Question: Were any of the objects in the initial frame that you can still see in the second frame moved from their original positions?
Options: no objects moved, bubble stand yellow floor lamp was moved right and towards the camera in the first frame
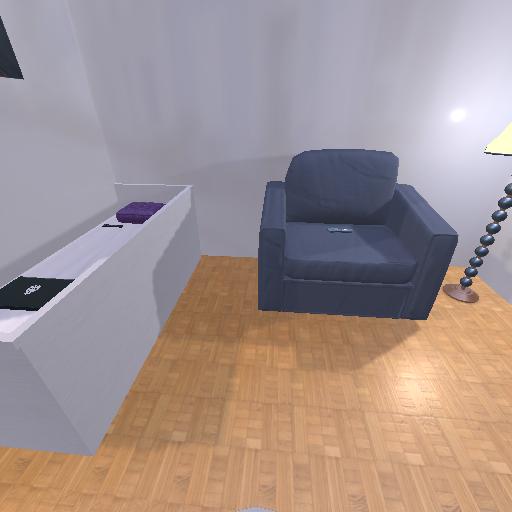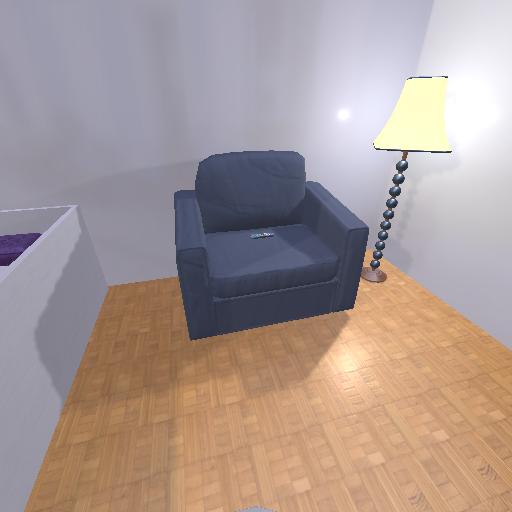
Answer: no objects moved